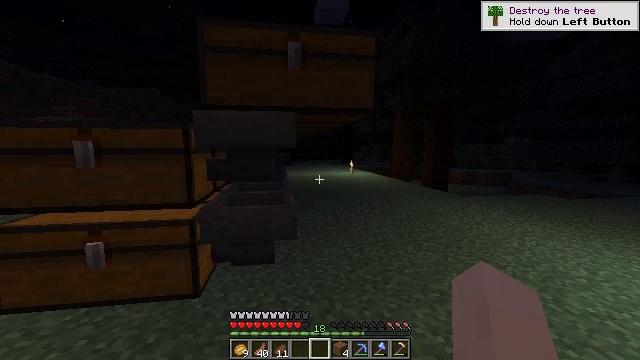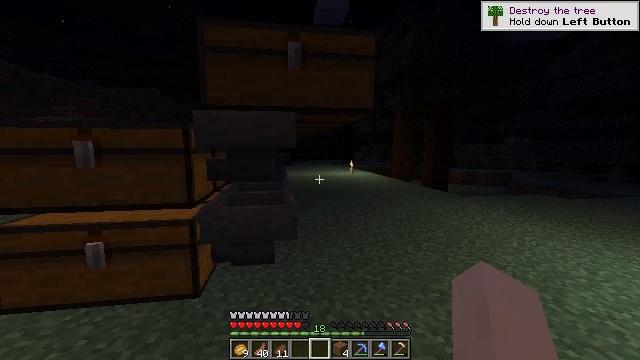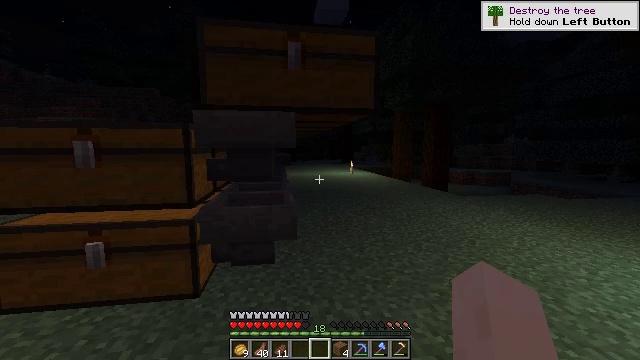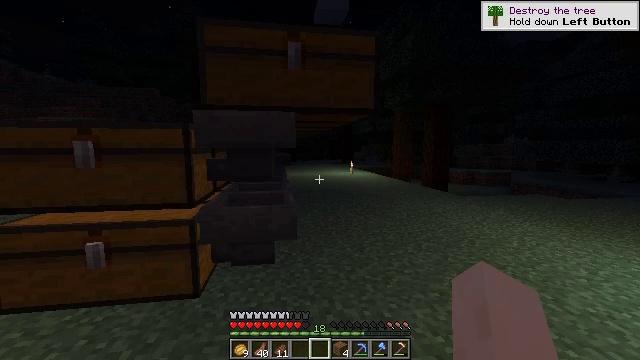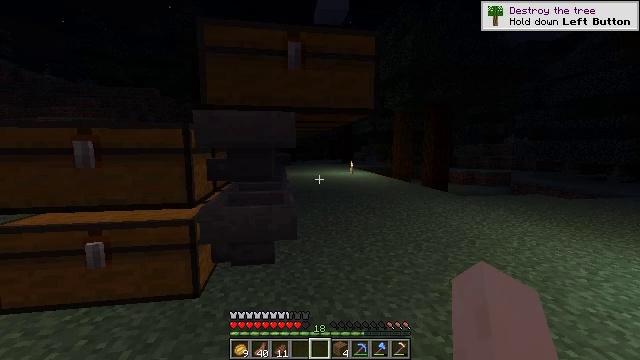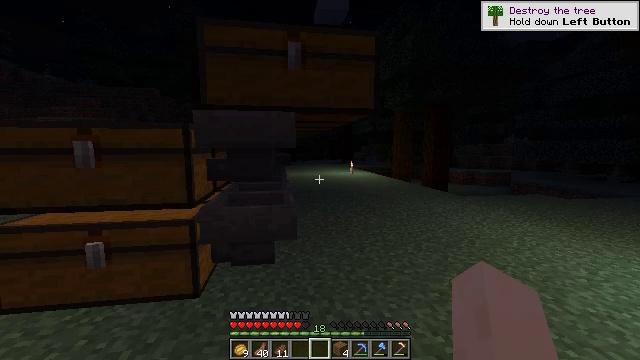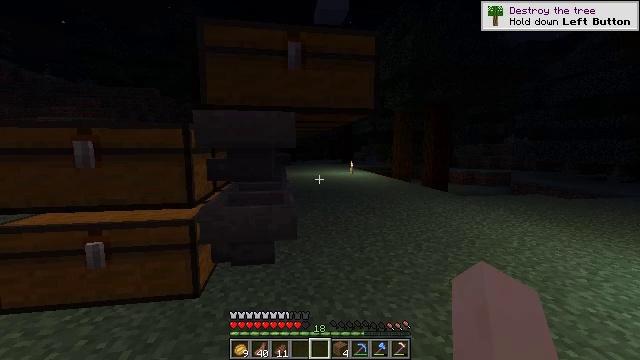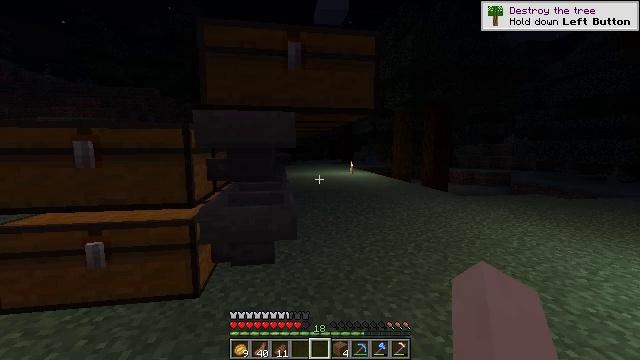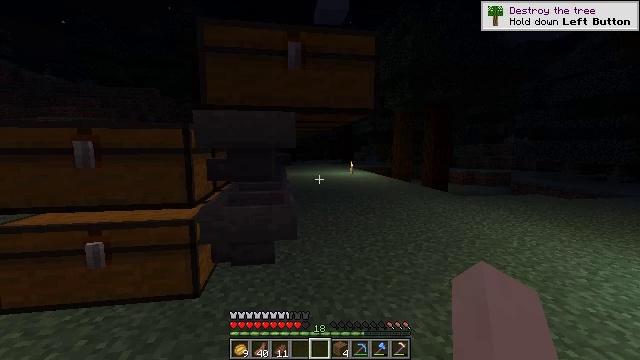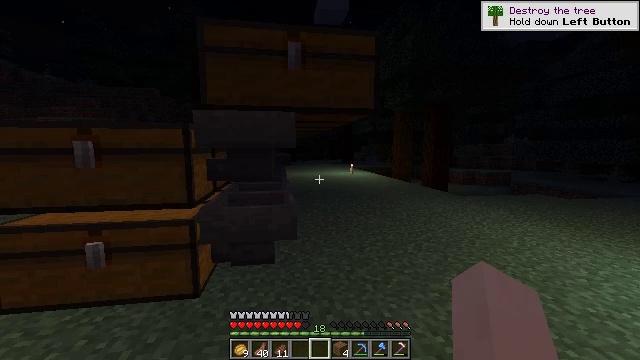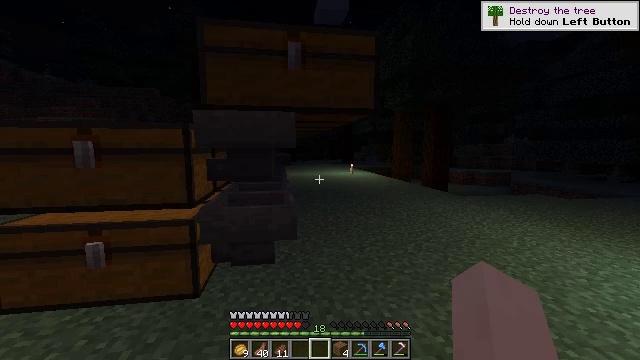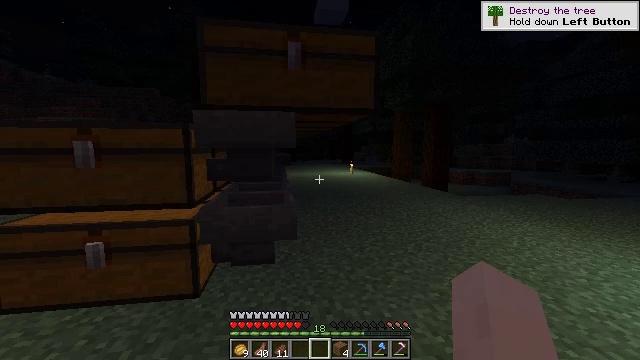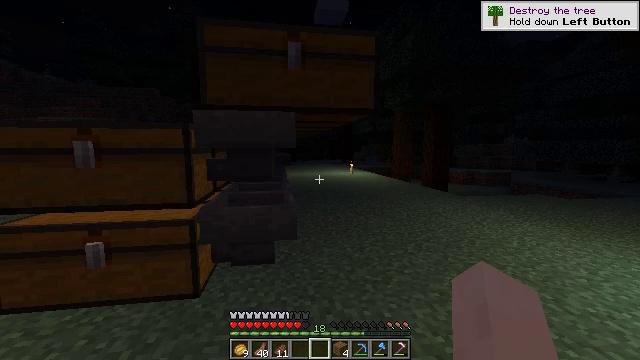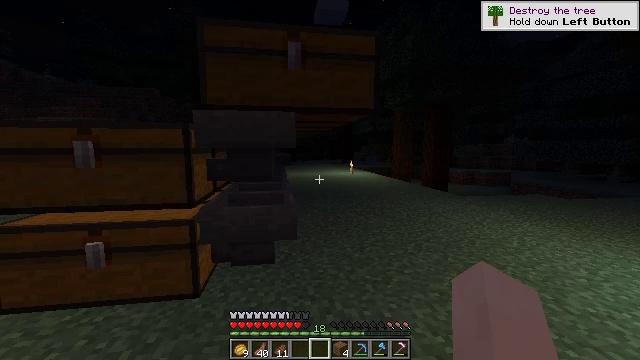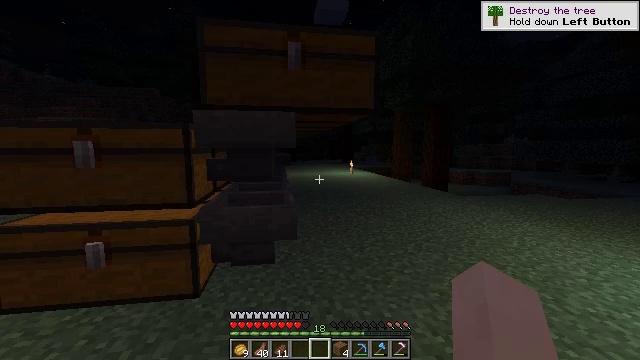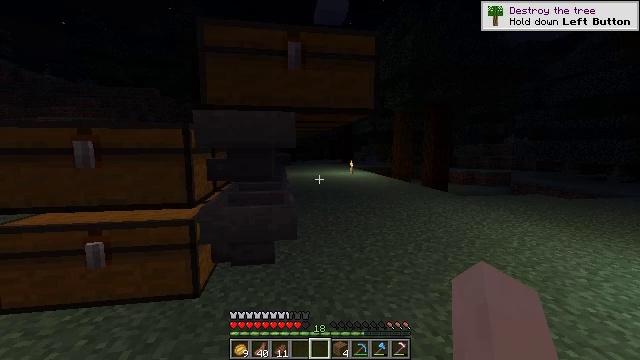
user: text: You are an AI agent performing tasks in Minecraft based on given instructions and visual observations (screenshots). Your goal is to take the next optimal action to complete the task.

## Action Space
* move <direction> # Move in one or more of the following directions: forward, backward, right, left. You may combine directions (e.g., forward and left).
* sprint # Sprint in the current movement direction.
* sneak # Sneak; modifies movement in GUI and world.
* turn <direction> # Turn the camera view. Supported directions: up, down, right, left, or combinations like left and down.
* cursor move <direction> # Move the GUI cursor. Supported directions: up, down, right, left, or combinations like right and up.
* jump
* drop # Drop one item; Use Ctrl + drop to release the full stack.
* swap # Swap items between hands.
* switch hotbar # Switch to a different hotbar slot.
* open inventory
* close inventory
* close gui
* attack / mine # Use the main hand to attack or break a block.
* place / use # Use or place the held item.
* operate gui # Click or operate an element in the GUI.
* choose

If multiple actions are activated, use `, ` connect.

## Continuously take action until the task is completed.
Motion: motion action
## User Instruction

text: mine block trapped chest
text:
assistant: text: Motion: no_op
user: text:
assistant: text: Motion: no_op
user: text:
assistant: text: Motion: no_op
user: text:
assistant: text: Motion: no_op
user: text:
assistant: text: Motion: no_op
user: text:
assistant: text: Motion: no_op
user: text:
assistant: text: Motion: no_op
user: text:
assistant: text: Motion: no_op
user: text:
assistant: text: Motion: no_op
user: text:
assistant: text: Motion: no_op
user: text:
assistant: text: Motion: no_op
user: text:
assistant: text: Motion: no_op
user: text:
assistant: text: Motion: no_op
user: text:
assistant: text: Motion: no_op
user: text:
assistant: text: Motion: no_op
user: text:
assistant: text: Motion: no_op
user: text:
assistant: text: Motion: no_op
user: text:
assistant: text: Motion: no_op
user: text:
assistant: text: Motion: no_op
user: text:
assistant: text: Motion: no_op
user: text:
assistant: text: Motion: no_op
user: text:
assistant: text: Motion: no_op
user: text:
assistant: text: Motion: no_op
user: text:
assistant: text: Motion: no_op
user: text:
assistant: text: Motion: no_op
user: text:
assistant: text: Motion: no_op
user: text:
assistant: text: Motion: no_op
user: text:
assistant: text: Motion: no_op
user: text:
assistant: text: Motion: no_op
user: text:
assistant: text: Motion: no_op